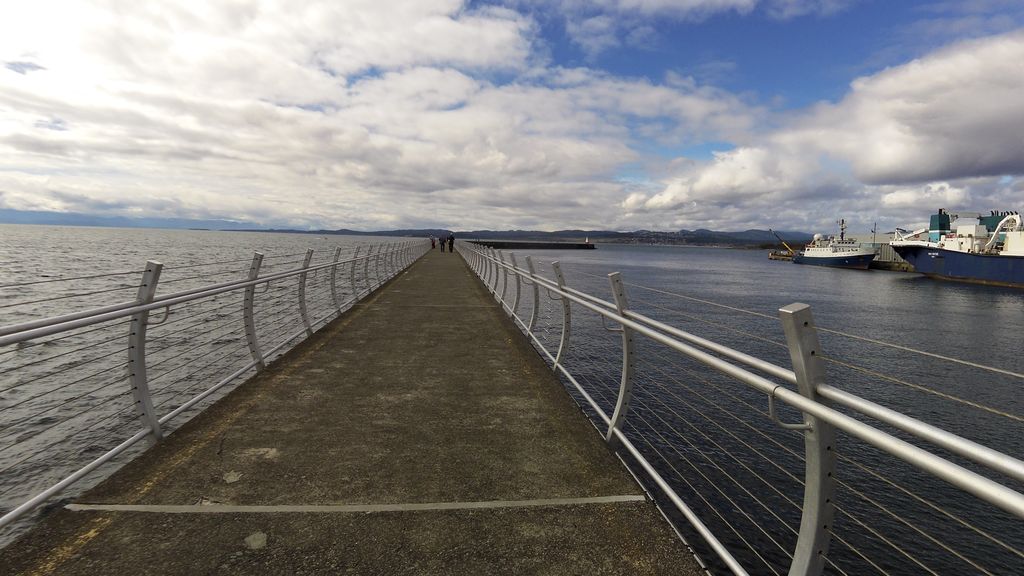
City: victoria